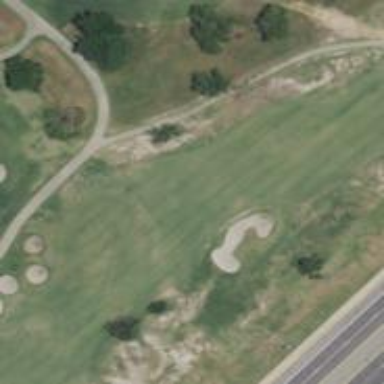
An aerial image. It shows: View of golf hole.